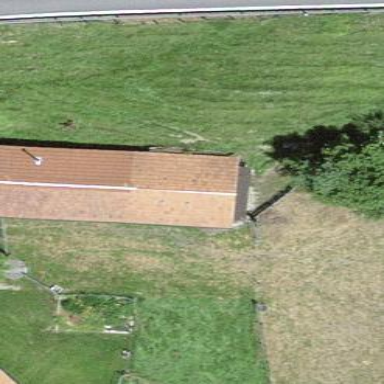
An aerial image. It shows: Barn.